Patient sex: F
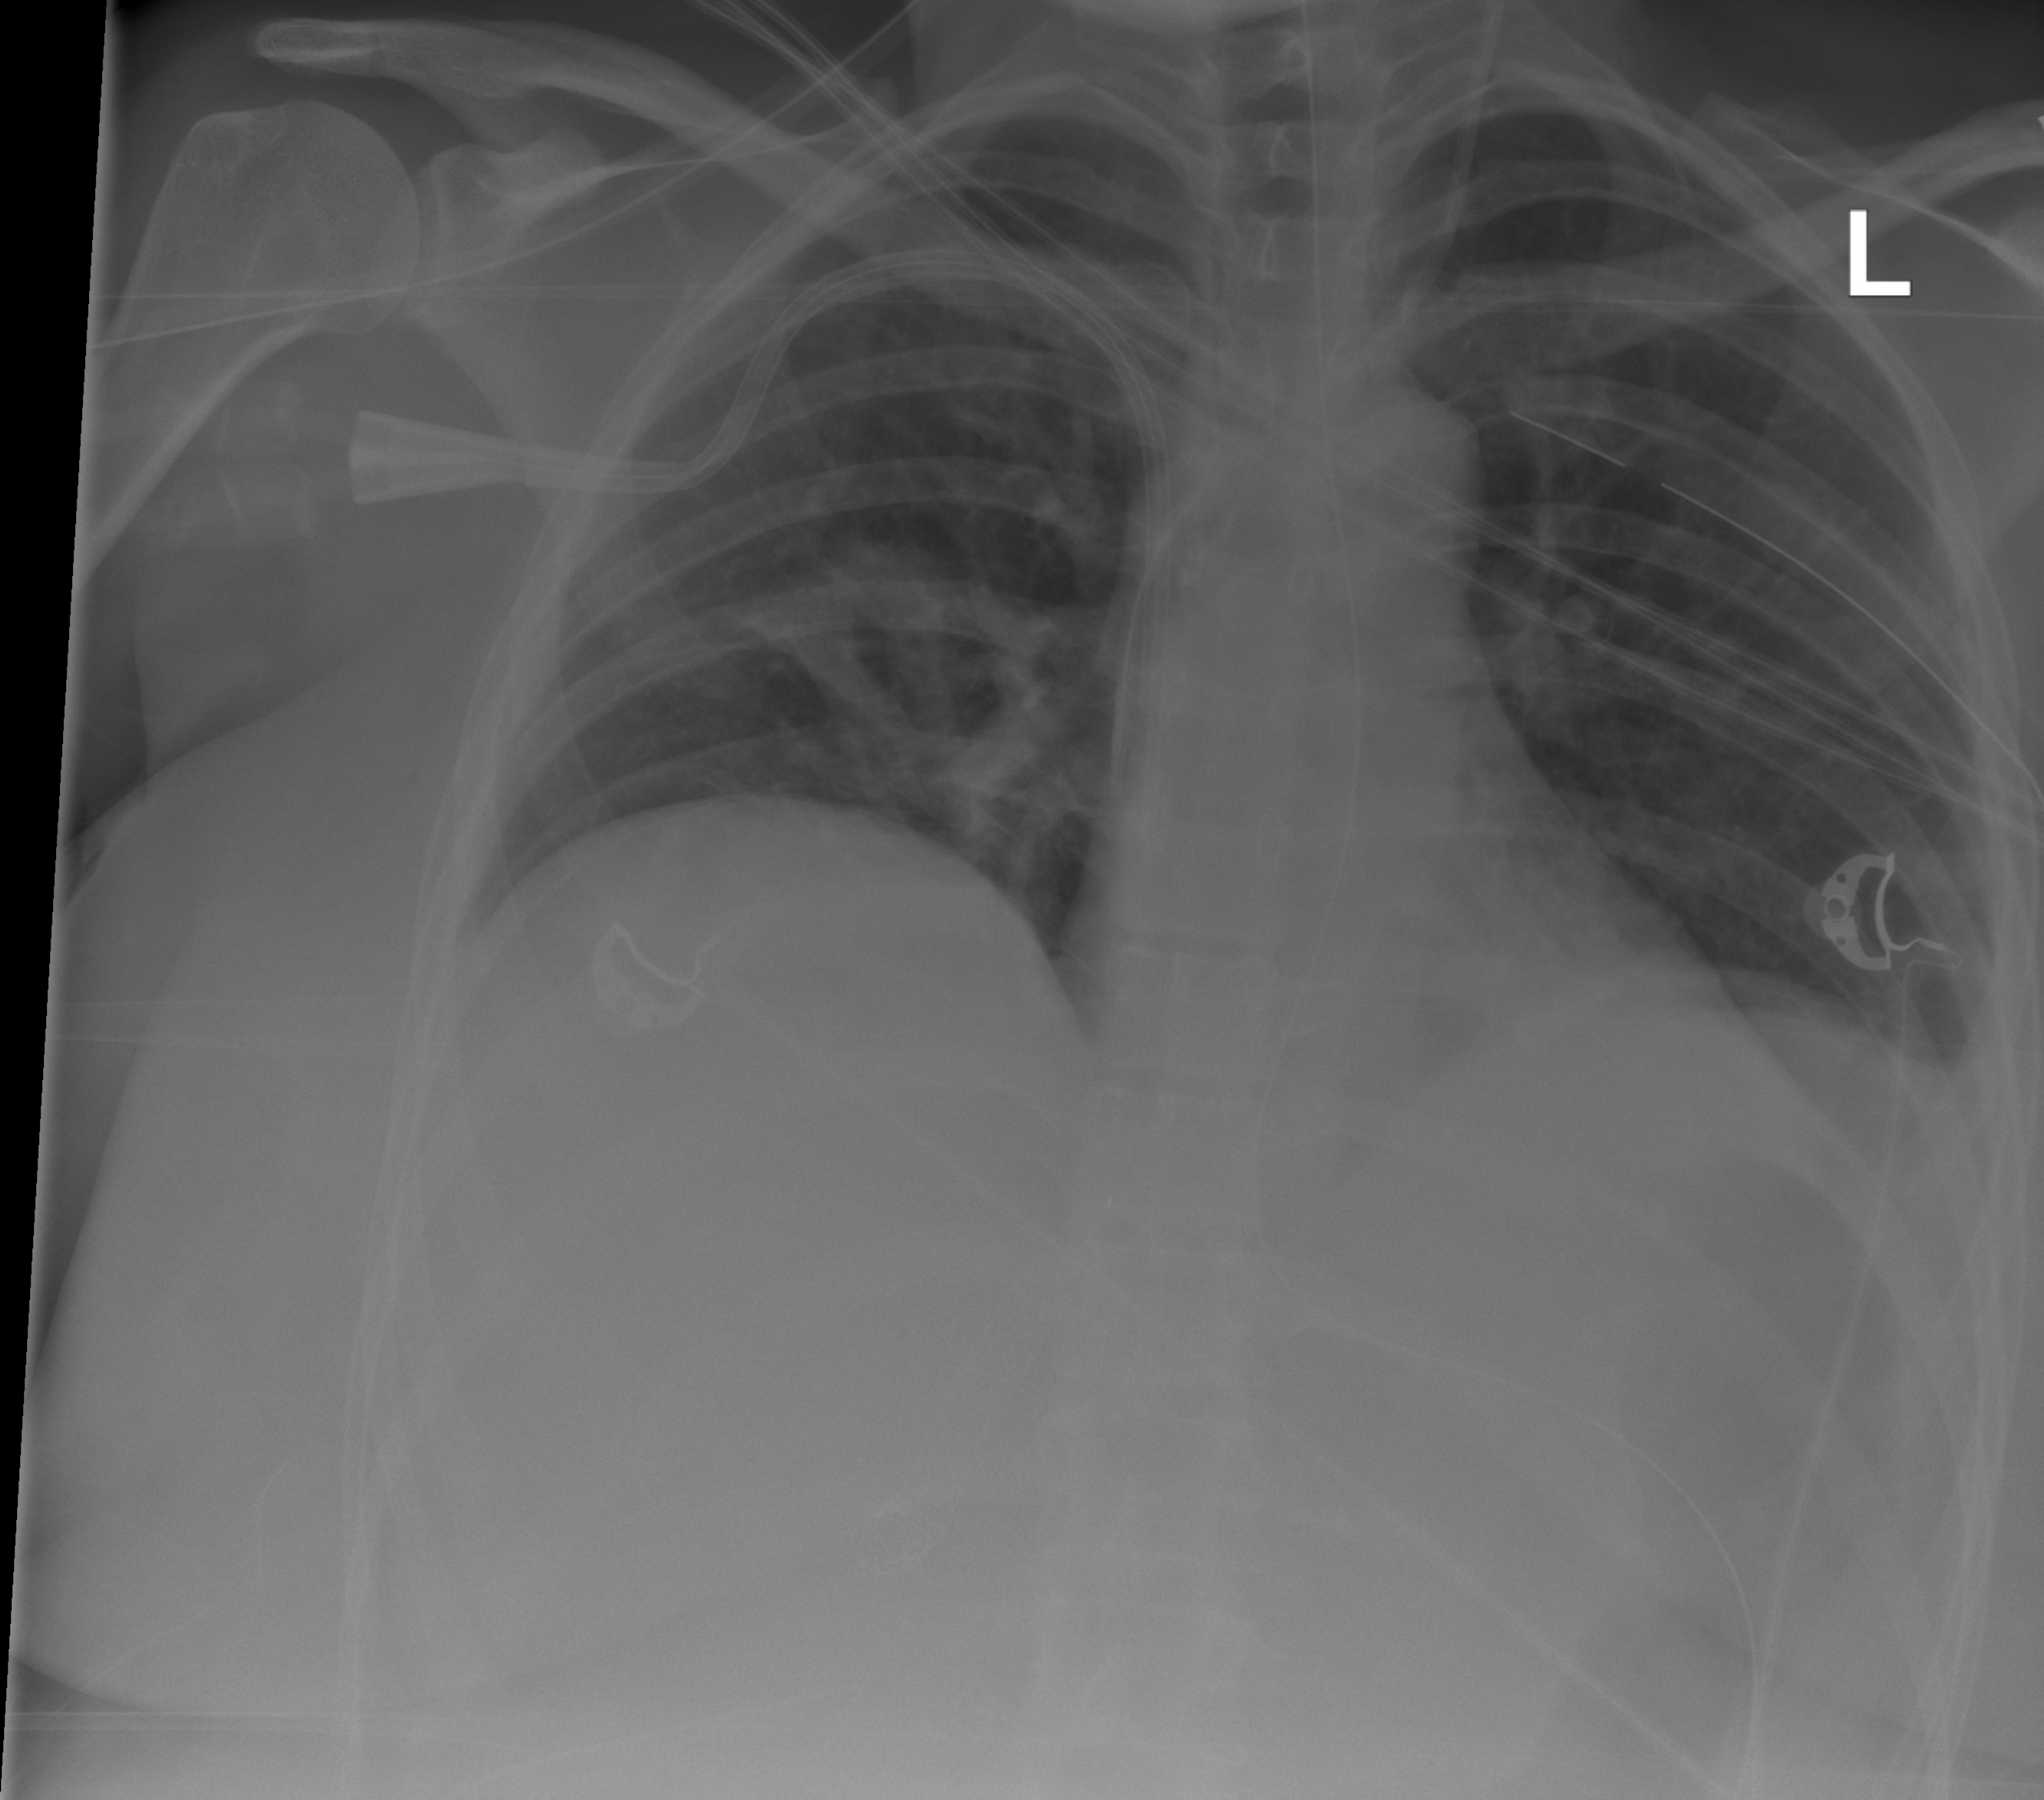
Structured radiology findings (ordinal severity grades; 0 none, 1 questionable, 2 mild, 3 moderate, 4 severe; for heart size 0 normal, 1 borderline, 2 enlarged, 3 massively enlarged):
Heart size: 0
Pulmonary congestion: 0
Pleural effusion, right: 0
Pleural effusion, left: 0
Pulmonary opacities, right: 0
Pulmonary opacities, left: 0
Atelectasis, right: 2
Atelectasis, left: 2